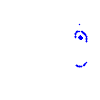
Particle: kaon